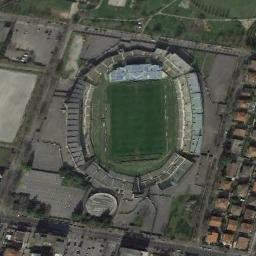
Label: stadium